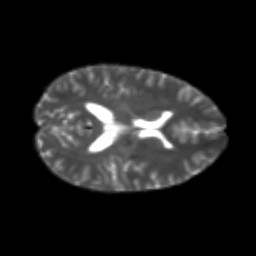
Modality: T2w
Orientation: axial
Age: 21
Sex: female
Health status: healthy
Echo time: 0.074 s